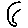
Label: moon